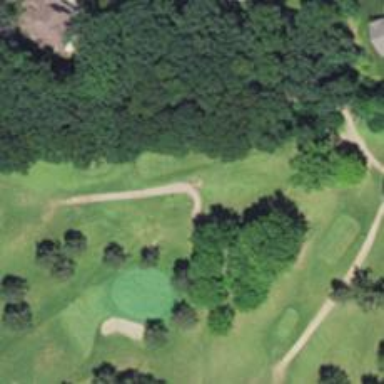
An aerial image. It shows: Path used for both walking and golf.